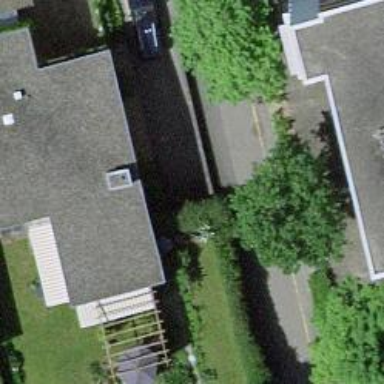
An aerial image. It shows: Parking entrance.